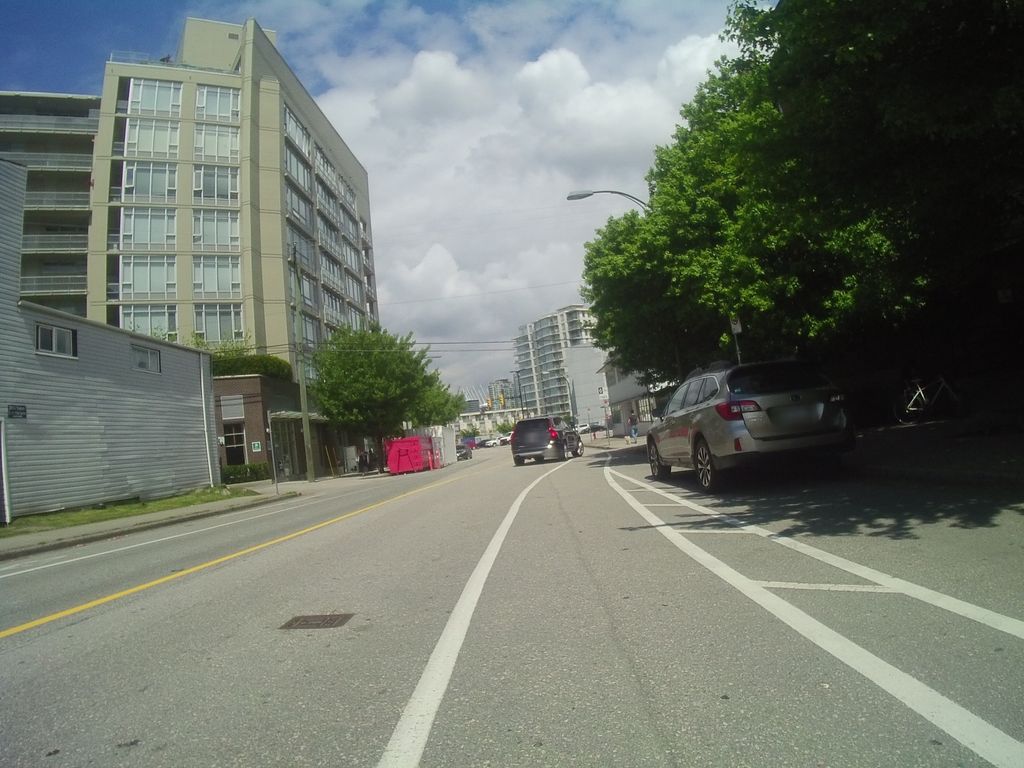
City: vancouver